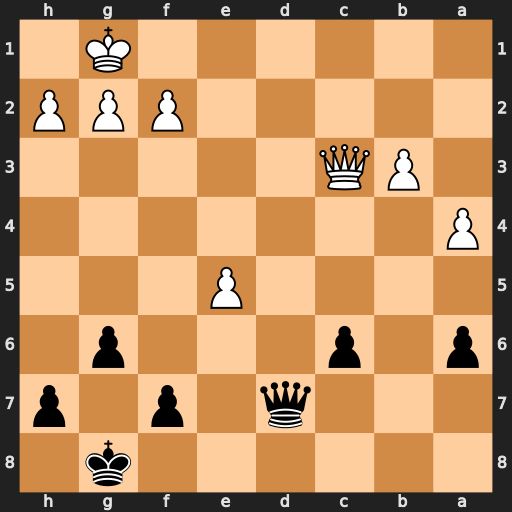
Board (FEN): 6k1/3q1p1p/p1p3p1/4P3/P7/1PQ5/5PPP/6K1
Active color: b
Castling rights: -
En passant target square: -
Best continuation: Qd1+ Qe1 Qxe1#